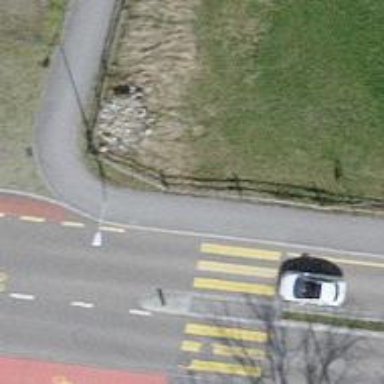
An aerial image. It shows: Kerb serving as barrier.